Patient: sex F, age 71
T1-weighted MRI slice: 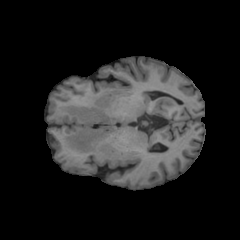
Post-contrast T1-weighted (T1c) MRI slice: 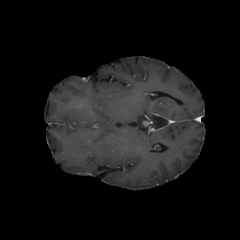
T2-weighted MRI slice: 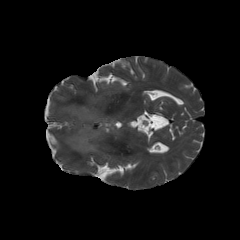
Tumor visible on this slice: yes
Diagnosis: Glioblastoma, IDH-wildtype
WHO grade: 4